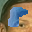
Label: 8